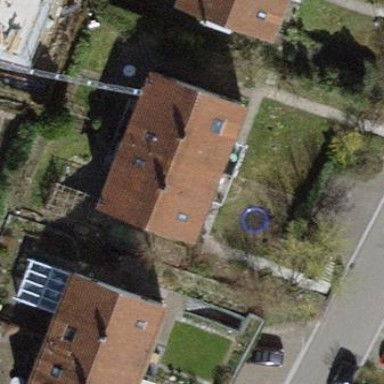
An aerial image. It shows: Semidetached house with gabled roof covered in tiles.